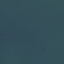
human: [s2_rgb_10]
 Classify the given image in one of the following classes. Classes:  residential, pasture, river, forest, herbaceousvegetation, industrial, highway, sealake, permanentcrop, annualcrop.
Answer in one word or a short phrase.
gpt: SeaLake